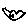
Label: bird